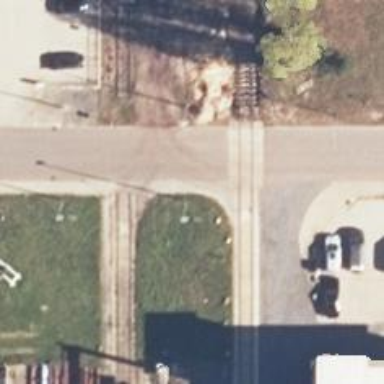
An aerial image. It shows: Railway level crossing.